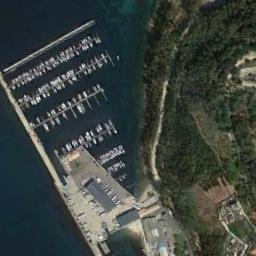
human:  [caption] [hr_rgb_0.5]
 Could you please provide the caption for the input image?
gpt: There are many branches of the harbor .

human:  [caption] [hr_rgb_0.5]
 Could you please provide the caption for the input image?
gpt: Many ships are in the harbor .

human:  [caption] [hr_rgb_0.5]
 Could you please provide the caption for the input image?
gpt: Many yachts are neatly arranged on the sea next to the harbor next to the forest, And there are still some empty seats .

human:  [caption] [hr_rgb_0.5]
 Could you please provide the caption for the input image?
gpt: There are many green trees beside the harbor with many ships .

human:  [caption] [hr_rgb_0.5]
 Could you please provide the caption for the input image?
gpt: The harbor has lots of neatly docked boats and a forest is next to the harbor .